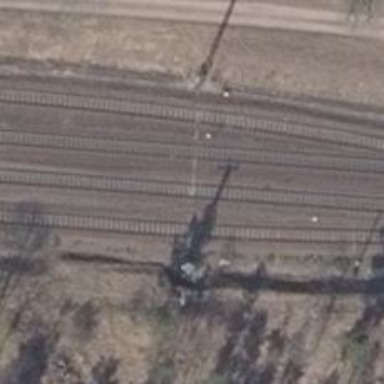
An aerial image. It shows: Milestone along the railway track with catenary mast.